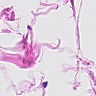
Metastatic tissue present: no